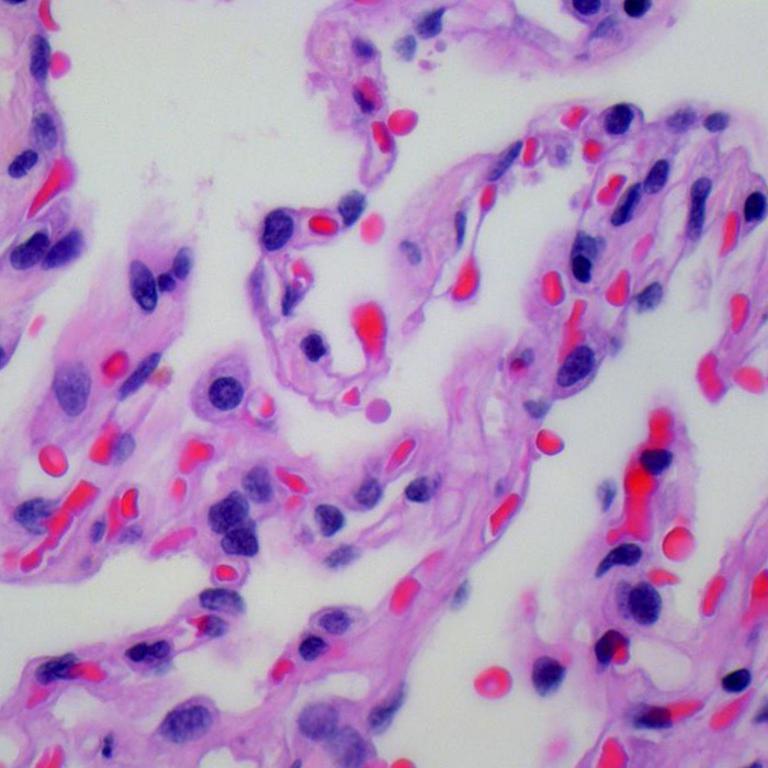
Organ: lung
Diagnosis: benign